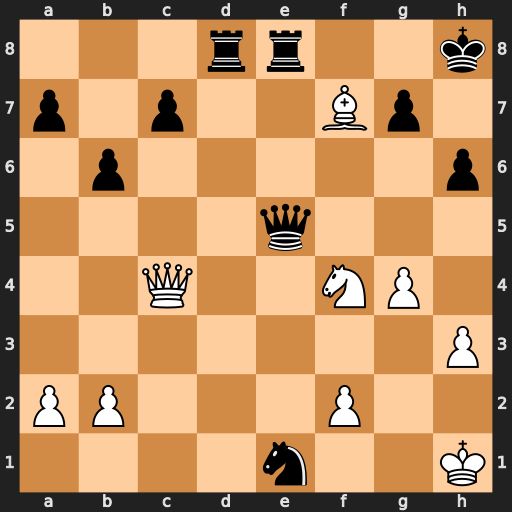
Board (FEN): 3rr2k/p1p2Bp1/1p5p/4q3/2Q2NP1/7P/PP3P2/4n2K
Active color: w
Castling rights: -
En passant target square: -
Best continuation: Ng6+ Kh7 Nxe5